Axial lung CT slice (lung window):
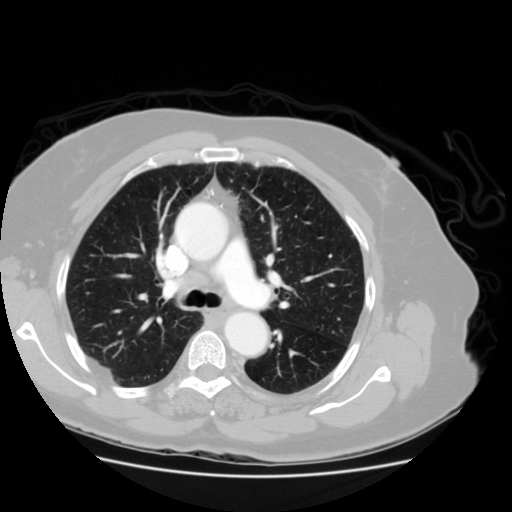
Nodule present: no